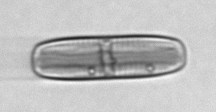
Label: Ephemera